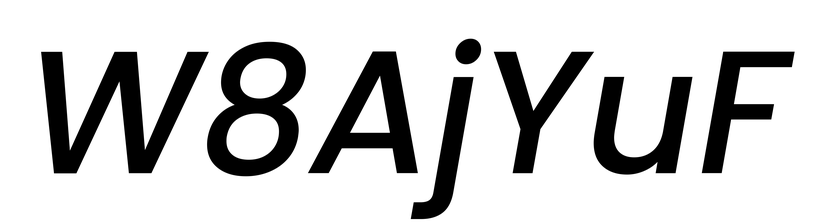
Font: Poppins-MediumItalic